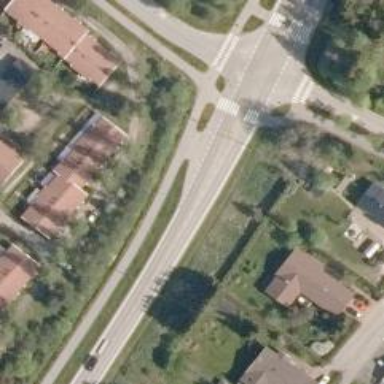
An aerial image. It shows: Asphalt cycleway.